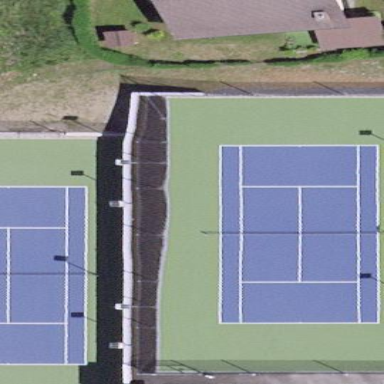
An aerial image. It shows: Tennis court in leisure pitch.